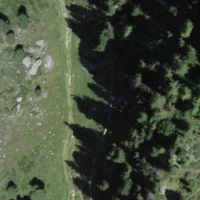
EUNIS habitat code: 23
Species observed at this site:
Rhododendron ferrugineum
Erebia euryale
Issoria lathonia
Nucifraga caryocatactes
Aglais urticae
Aquila chrysaetos
Crepis aurea
Corvus corax
Periparus ater